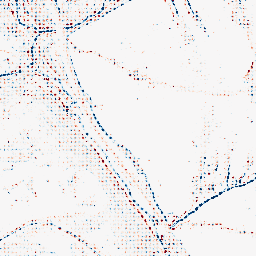
Category: morphological
Decomposition family: morphological_square
Decomposition parameters: operation: average
size: 3
Upsampling method: sinc_hamming
Upsampling parameters: scale: 8
kernel_size: 4
Upsampling scale: 8